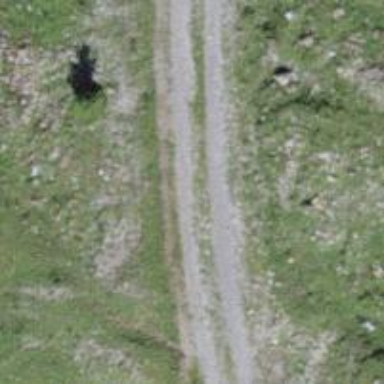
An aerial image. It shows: Gravel track with grade 2 tracktype.